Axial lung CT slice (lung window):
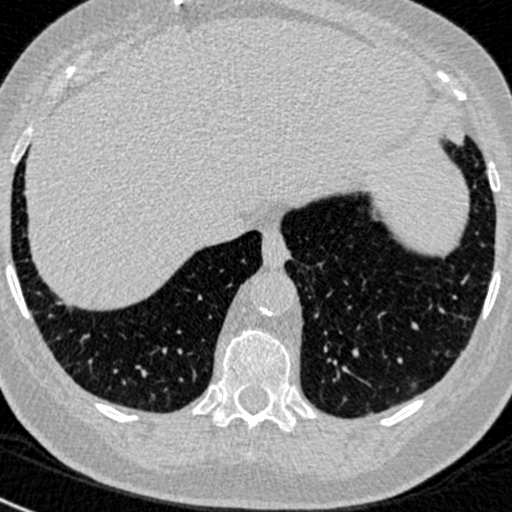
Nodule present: no